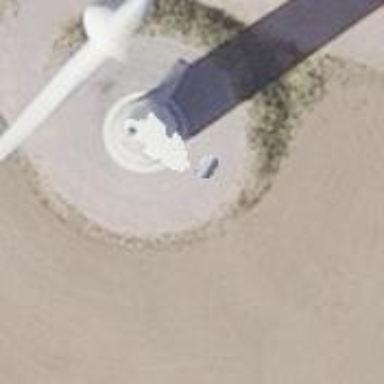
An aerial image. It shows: Wind power generator with horizontal axis wind turbine manufactured by Vestas.